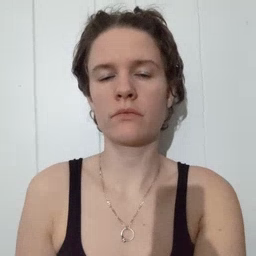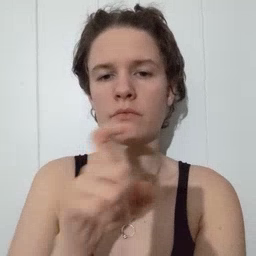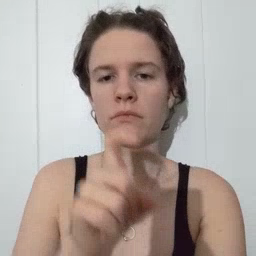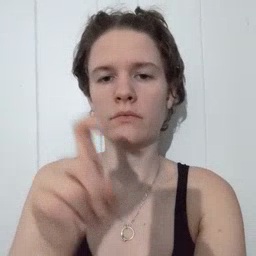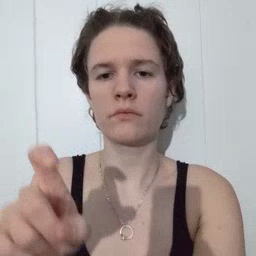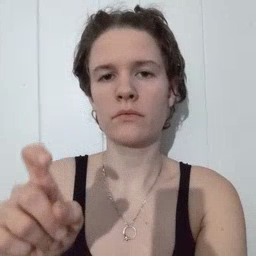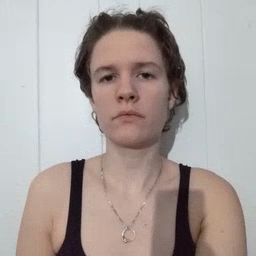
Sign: closet